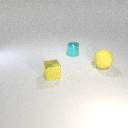
small yellow metal cube to the left of large yellow rubber sphere